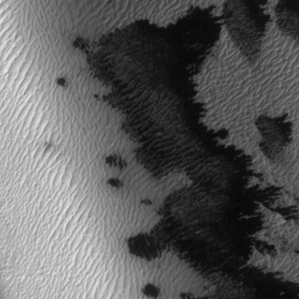
Label: frost